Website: walmart
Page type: customer-info-address
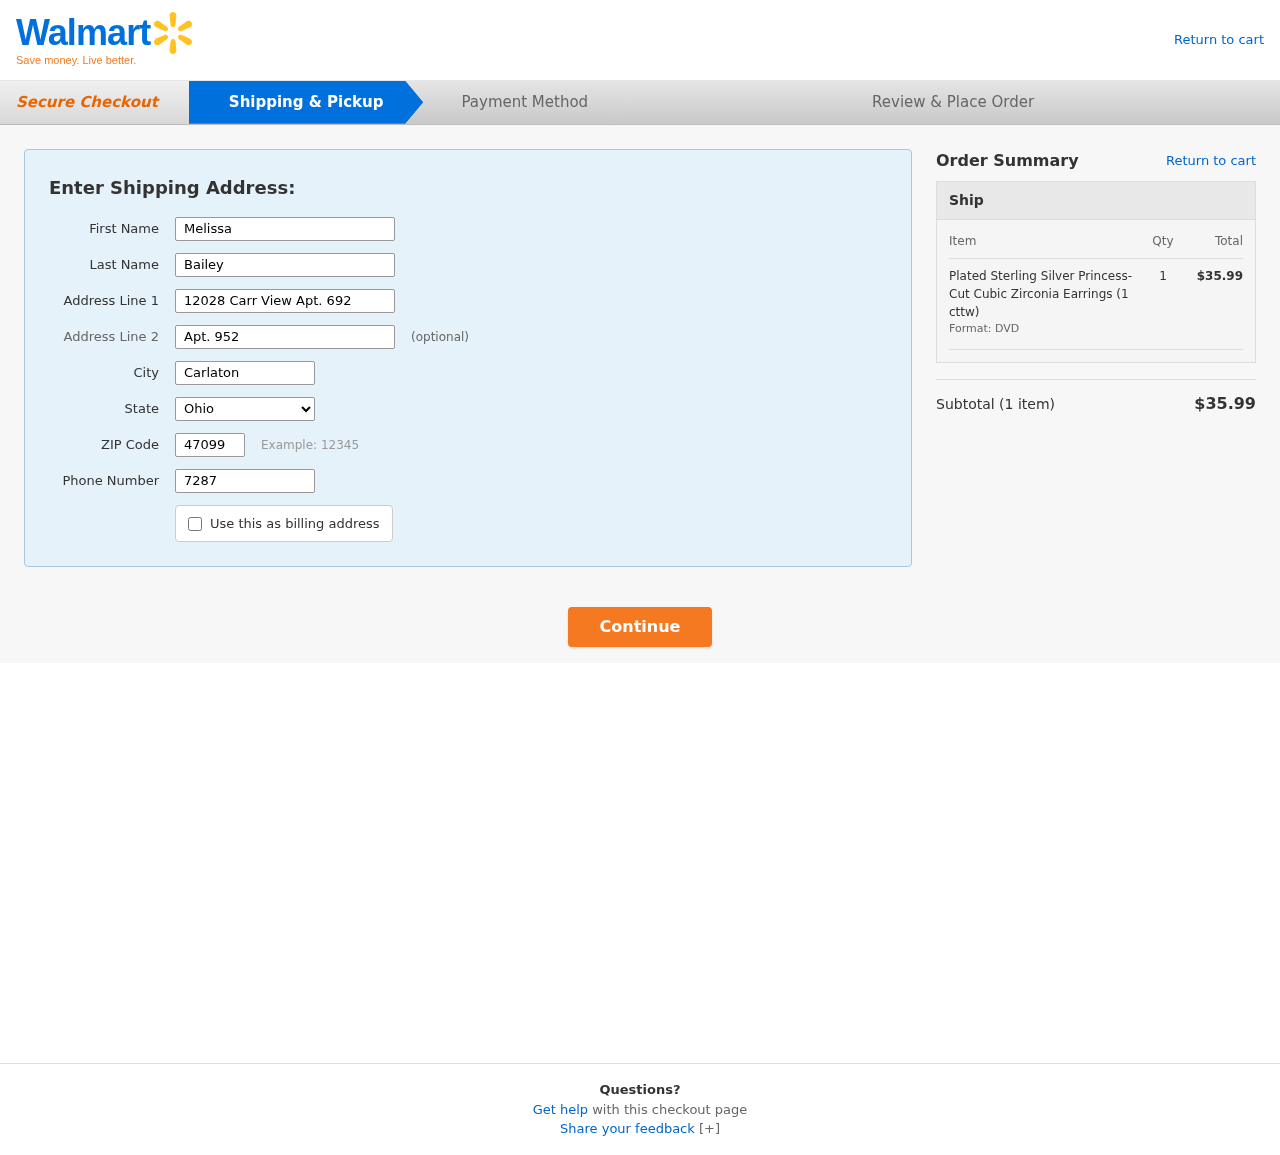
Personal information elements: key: PII_CITY
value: Carlaton
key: PII_FIRSTNAME
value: Melissa
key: PII_LASTNAME
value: Bailey
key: PII_PHONE
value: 7287553179
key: PII_POSTCODE
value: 47099
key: PII_STATE
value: Ohio
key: PII_STREET
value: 12028 Carr View Apt. 692
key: PII_STREET2
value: Apt. 952
Product elements: key: PRODUCT1_NAME
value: Plated Sterling Silver Princess-Cut Cubic Zirconia Earrings (1 cttw)
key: PRODUCT1_QUANTITY
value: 1
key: PRODUCT1_LINE_TOTAL
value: $35.99
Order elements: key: ORDER_NUM_ITEMS
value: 1
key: ORDER_SUBTOTAL
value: $35.99